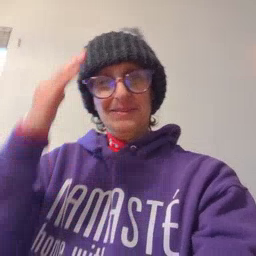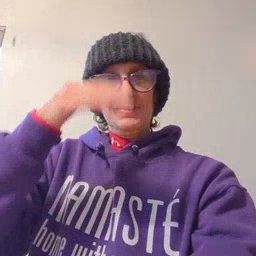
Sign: because